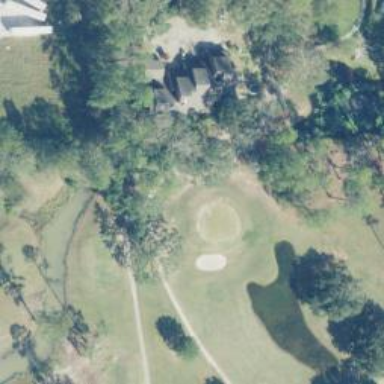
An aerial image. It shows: Golf hole.